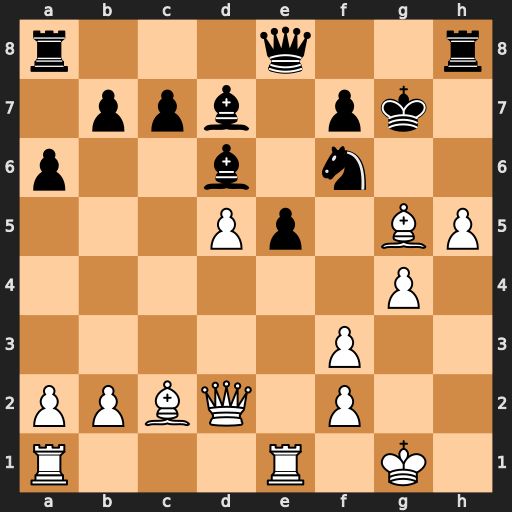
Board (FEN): r3q2r/1ppb1pk1/p2b1n2/3Pp1BP/6P1/5P2/PPBQ1P2/R3R1K1
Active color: w
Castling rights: -
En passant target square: -
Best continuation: h6+ Rxh6 Bxh6+